Field crop: maize
Growth stage: 2
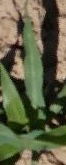
Species: maize